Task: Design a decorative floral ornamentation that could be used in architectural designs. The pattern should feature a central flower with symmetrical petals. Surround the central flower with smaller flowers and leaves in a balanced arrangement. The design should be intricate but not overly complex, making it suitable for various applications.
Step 1593:
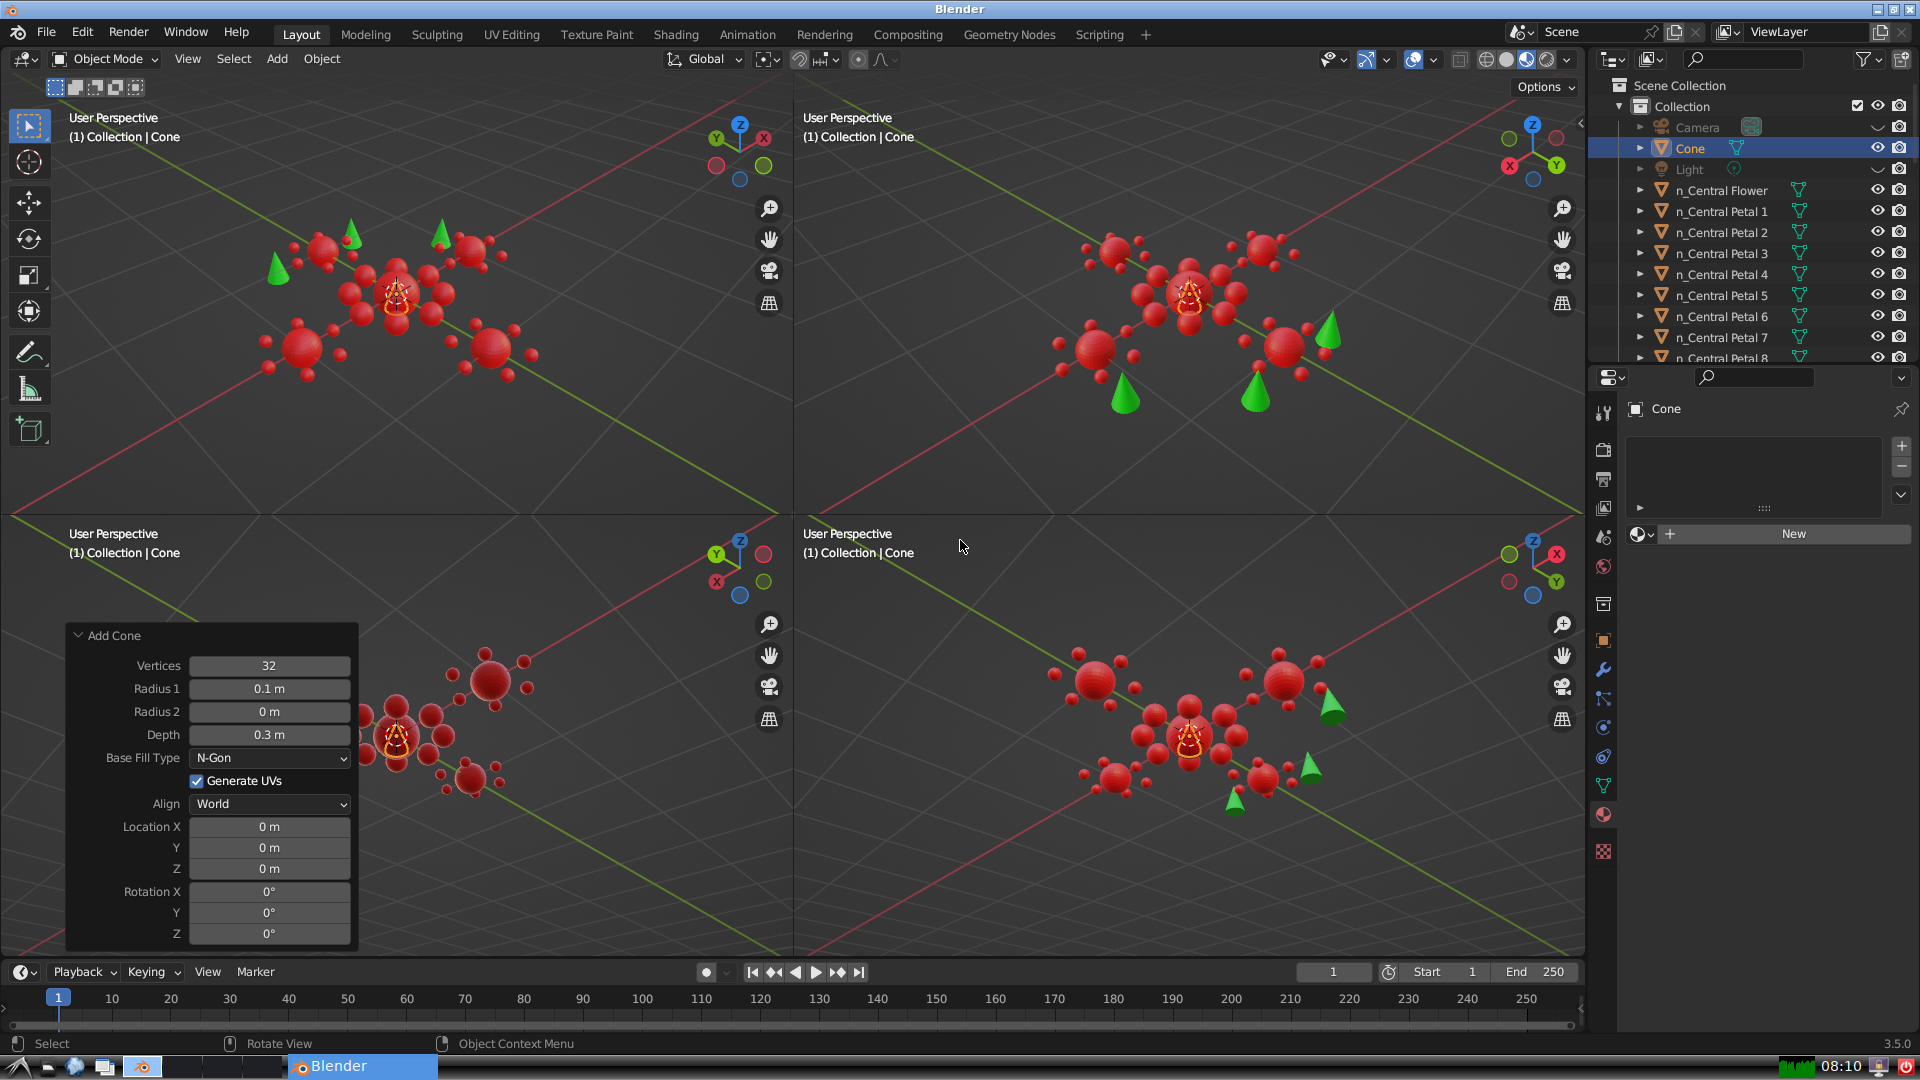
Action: {"mouse_move": [270, 735]}